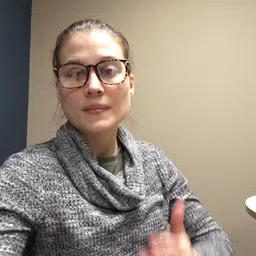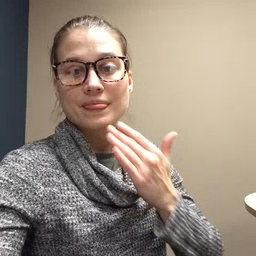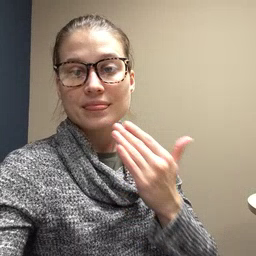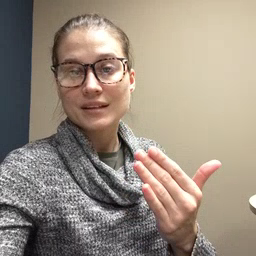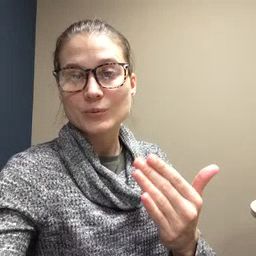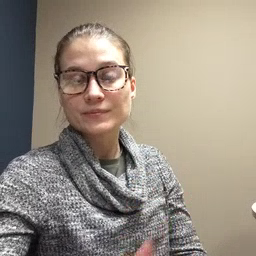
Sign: thankyou